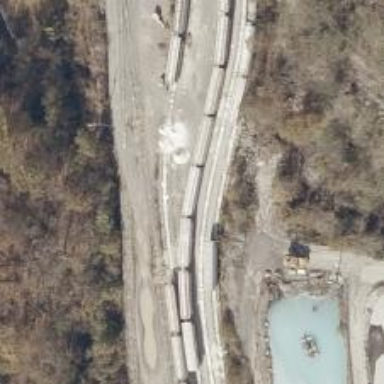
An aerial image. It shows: Rail spur service used for transporting aggregate.